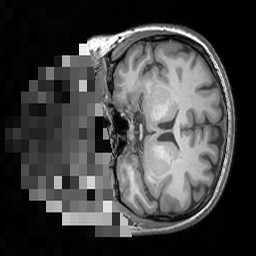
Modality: T1w
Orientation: coronal
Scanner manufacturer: siemens
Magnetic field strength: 3 T
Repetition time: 1.5 s
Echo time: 0.00291 s